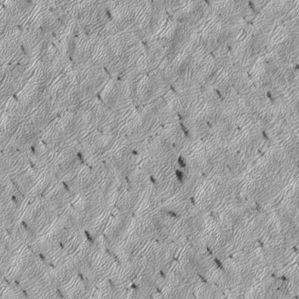
Label: frost